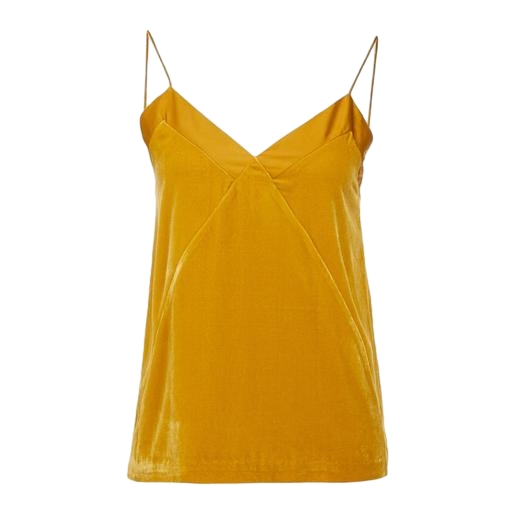
longline cami, camisole top, line cami, white background